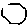
Label: hexagon